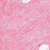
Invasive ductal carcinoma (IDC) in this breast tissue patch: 0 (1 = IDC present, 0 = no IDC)